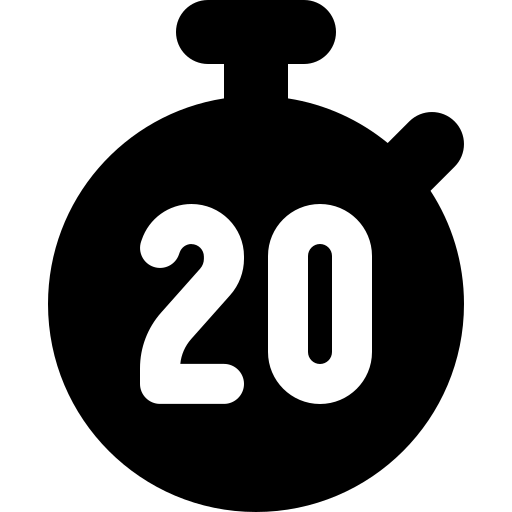
Tags: icon, FontAwesome, fa-icon, solid, stopwatch, 20